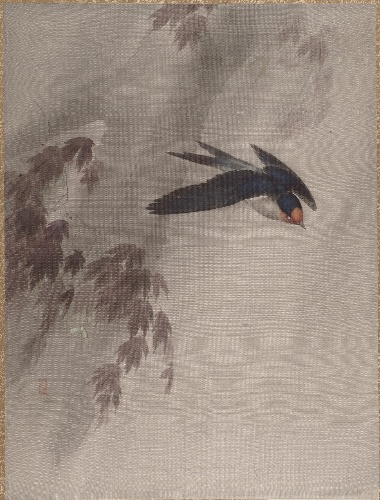
Artist: Okada Baison
Artist bio: Japanese, 1864–1913
Date: ca. 1891–92
Object type: Album leaf
Classification: Paintings
Medium: Album leaf; ink and color on silk
Culture: Japan
Period: Meiji period (1868–1912)
Dimensions: 14 5/8 x 11 in. (37.1 x 27.9 cm)
Department: Asian Art
Credit line: Charles Stewart Smith Collection, Gift of Mrs. Charles Stewart Smith, Charles Stewart Smith Jr., and Howard Caswell Smith, in memory of Charles Stewart Smith, 1914
Accession year: 1914
Repository: Metropolitan Museum of Art, New York, NY
Tags: Birds